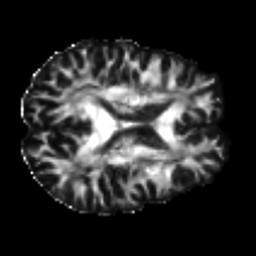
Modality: FA
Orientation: axial
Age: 42
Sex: male
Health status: healthy
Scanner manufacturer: ge
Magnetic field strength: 3 T
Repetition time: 11 s
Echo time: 0.072 s